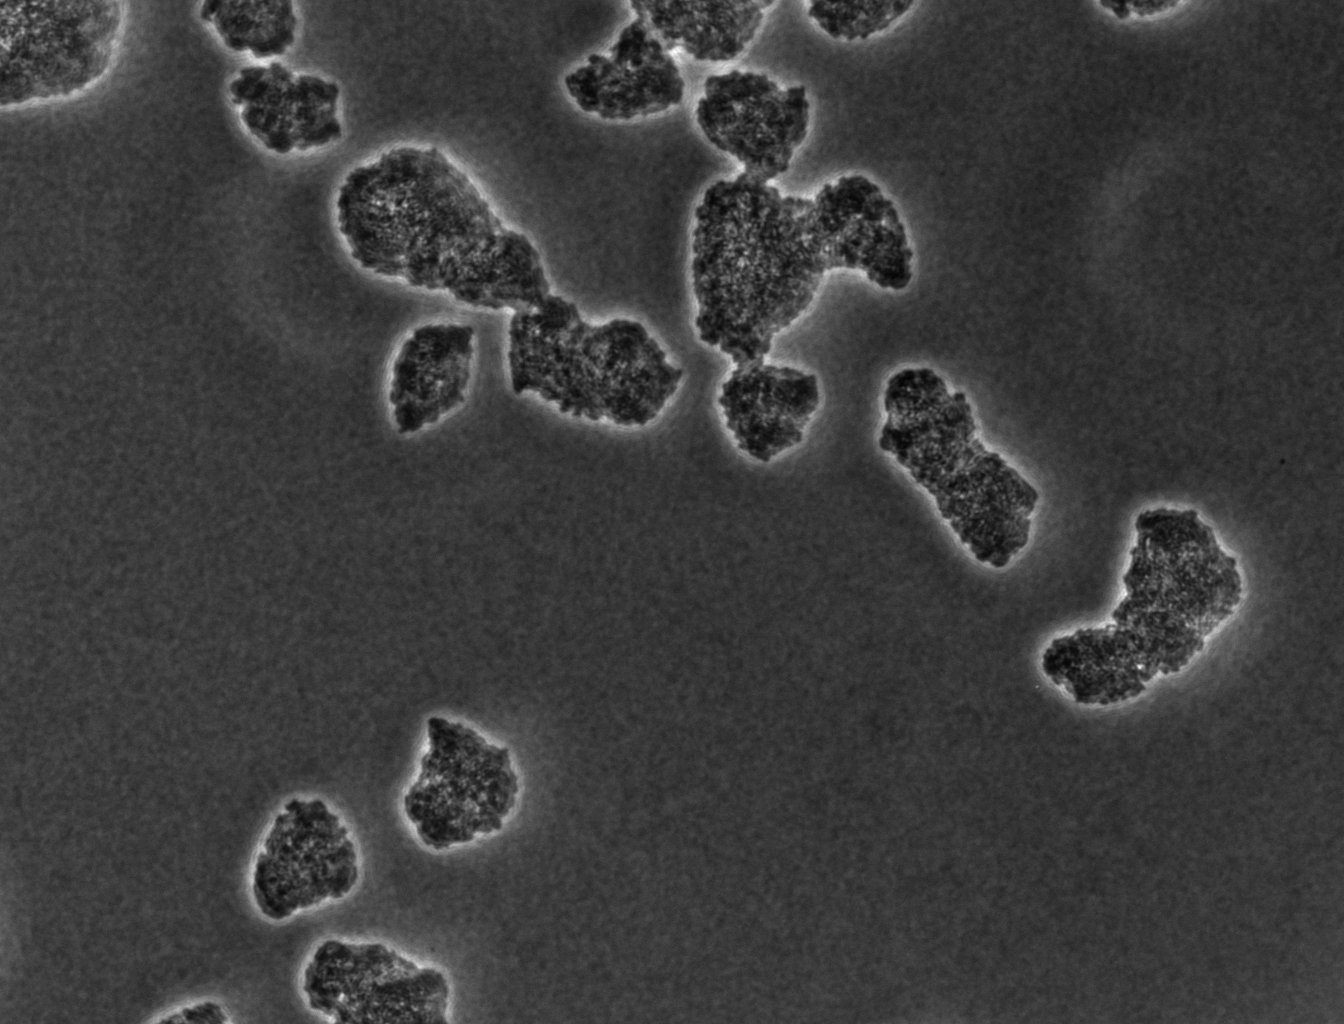
Phase contrast microscopy, 20x objective, 5 h incubation